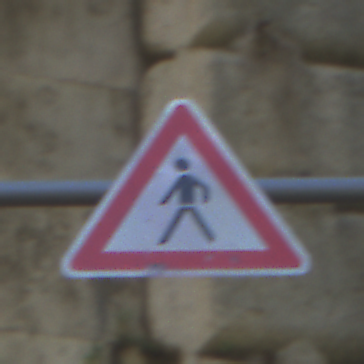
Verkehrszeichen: FussgaengerRechts
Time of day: Midday
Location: Outdoor (Urban)
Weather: Clear
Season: NotSpecified
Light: Natural